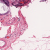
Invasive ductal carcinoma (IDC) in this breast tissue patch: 0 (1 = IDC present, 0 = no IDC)